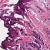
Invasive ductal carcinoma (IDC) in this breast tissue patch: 1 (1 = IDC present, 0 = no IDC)